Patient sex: M
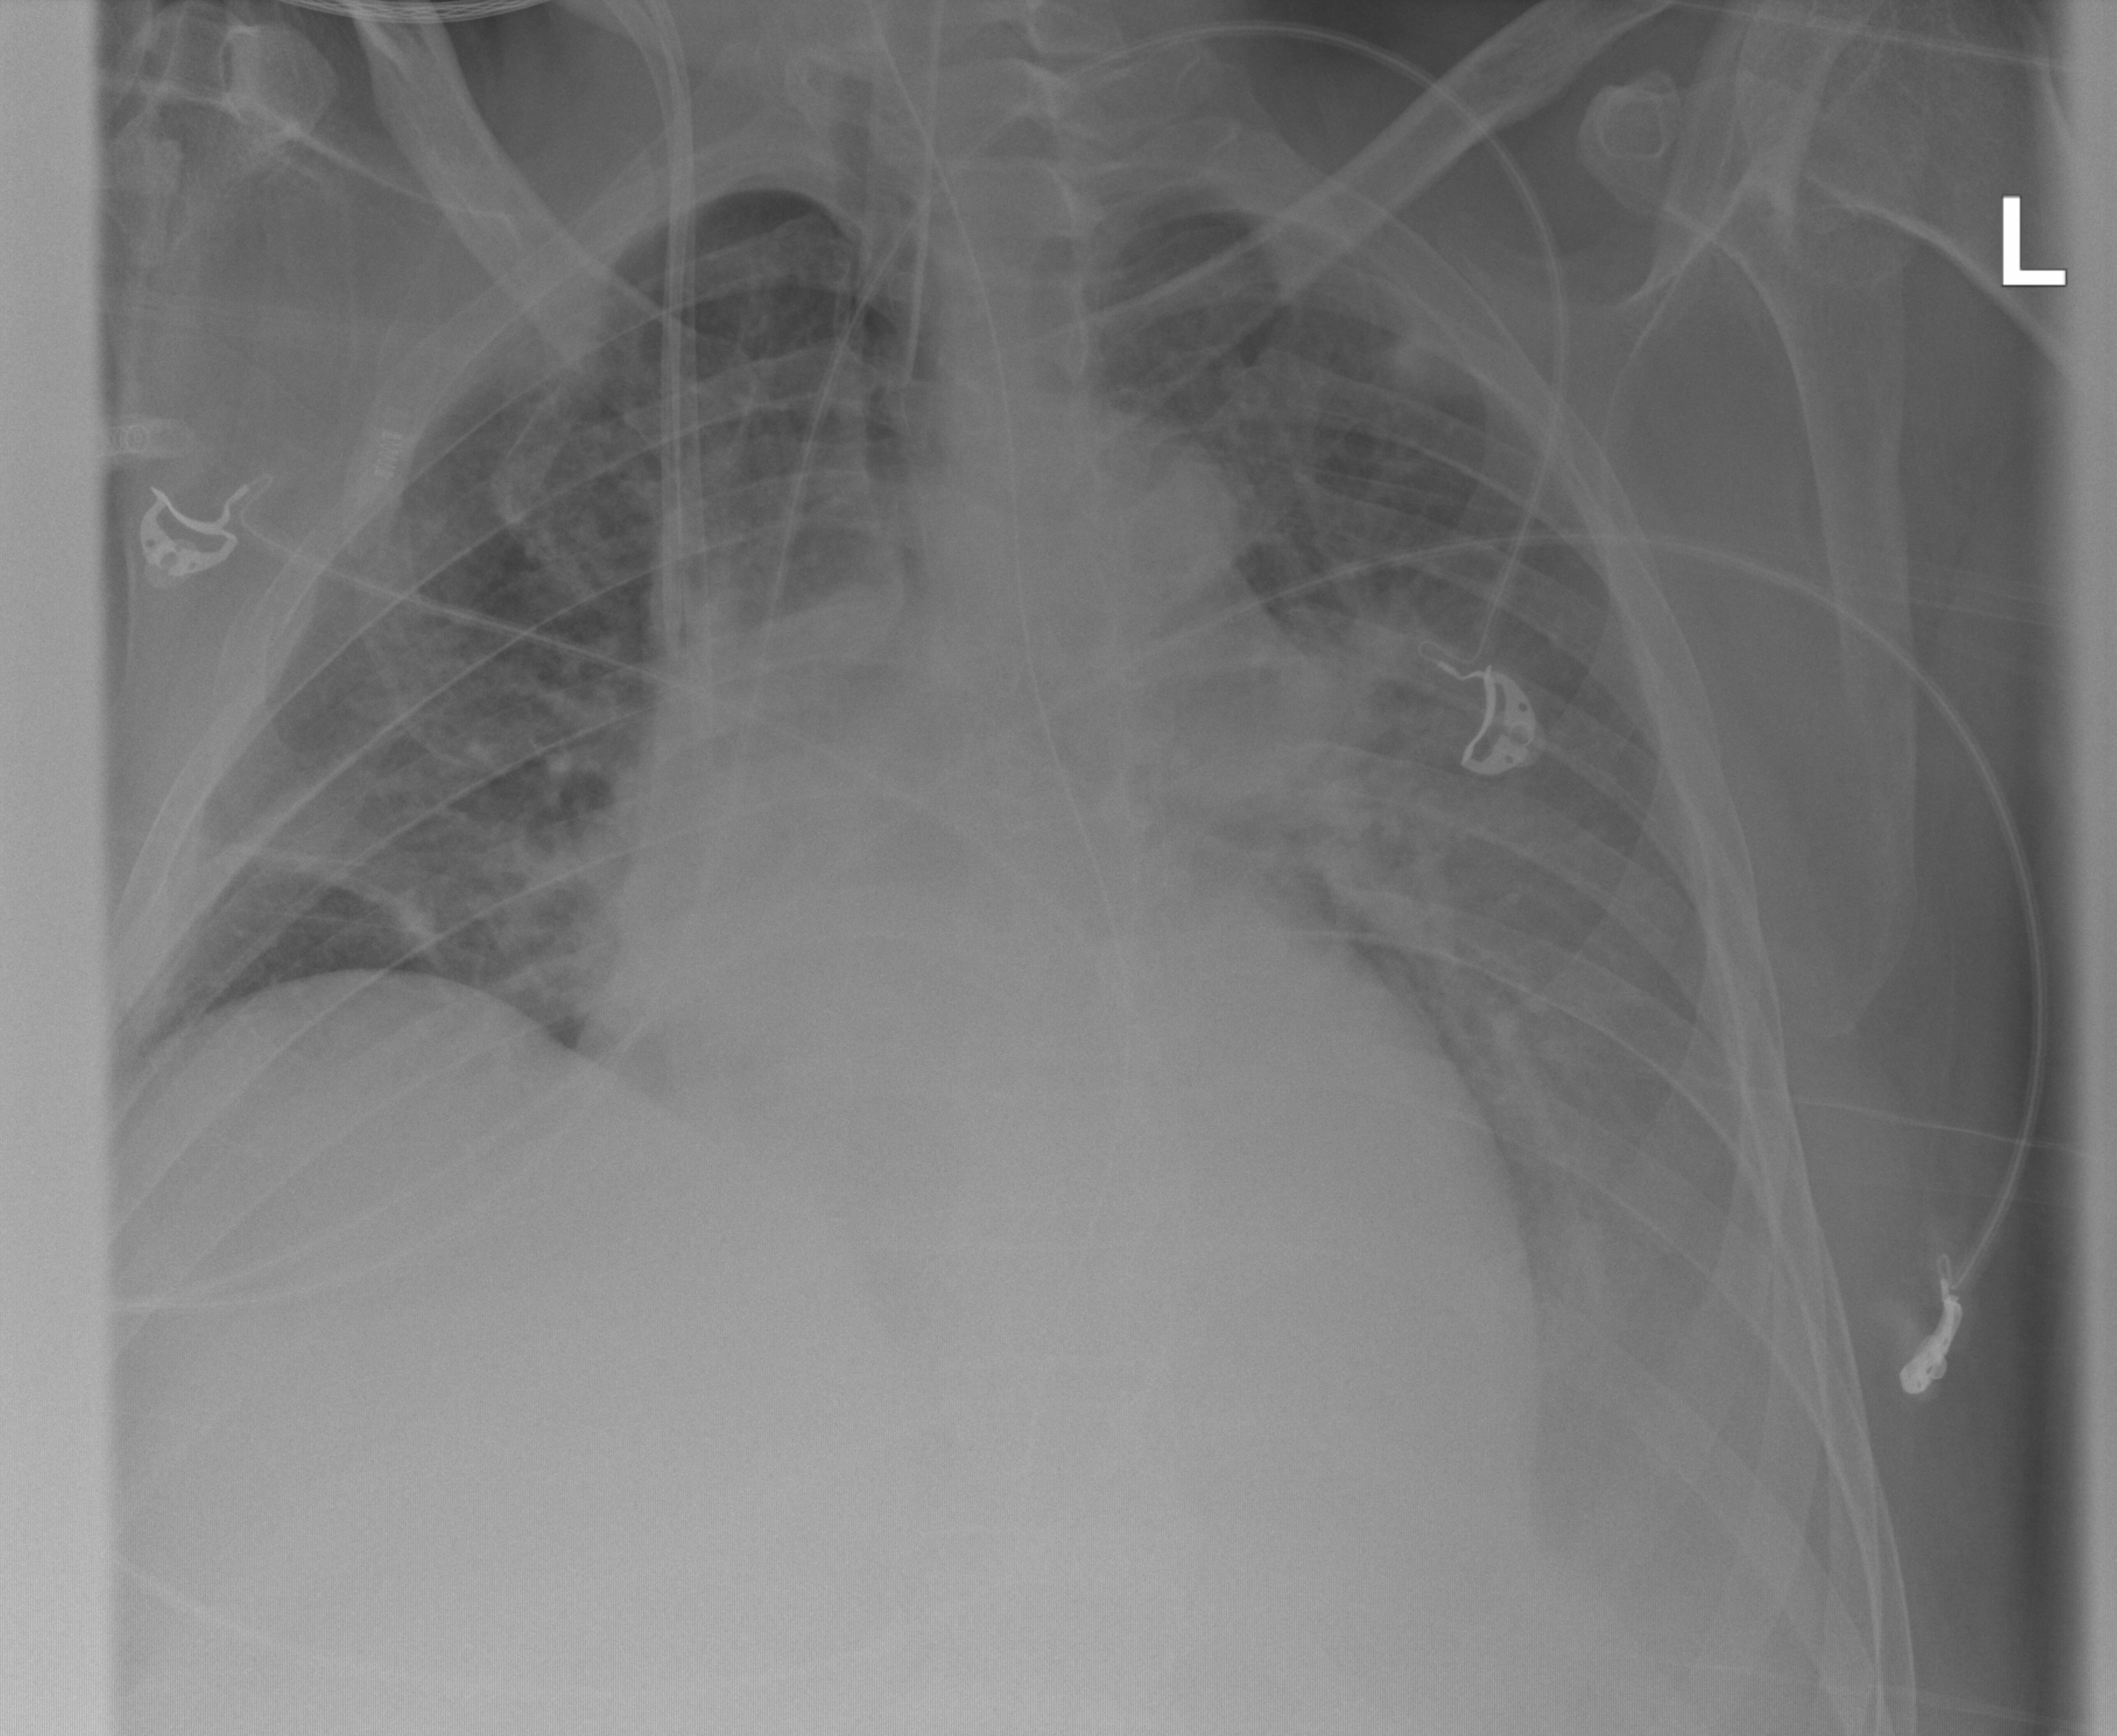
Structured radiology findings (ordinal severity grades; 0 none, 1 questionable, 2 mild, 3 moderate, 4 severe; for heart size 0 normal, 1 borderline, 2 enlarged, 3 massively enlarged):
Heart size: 2
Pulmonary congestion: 2
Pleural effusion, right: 0
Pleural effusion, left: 3
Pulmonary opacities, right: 2
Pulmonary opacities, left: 2
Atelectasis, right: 2
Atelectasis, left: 2